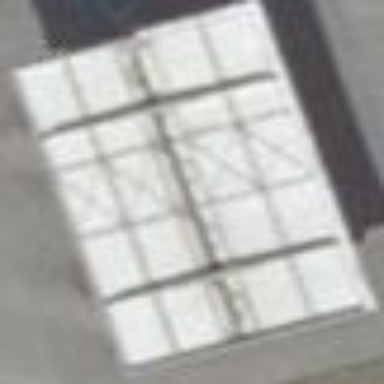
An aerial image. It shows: Fuel station located under roof.